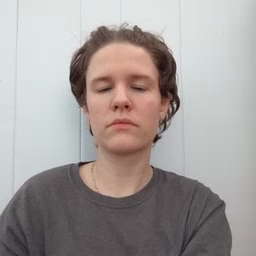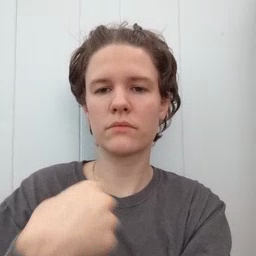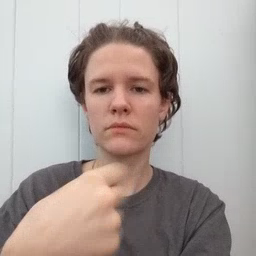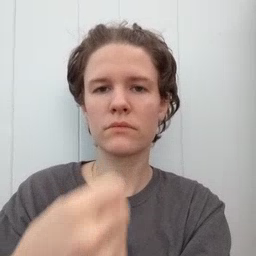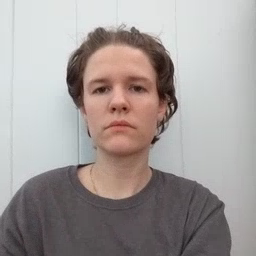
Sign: make